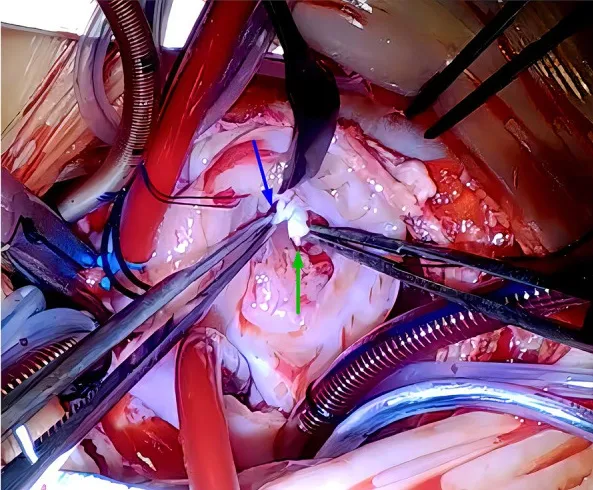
Intraoperative findings showing ruptures of the TV chordae tendineae (blue arrow), and head of anterior papillary muscle (green arrow). No fibromyxomatous changes were observed. TV, tricuspid valve.
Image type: medical_photograph (other_medical_photograph)